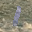
Label: 1